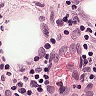
Metastatic tissue present: yes